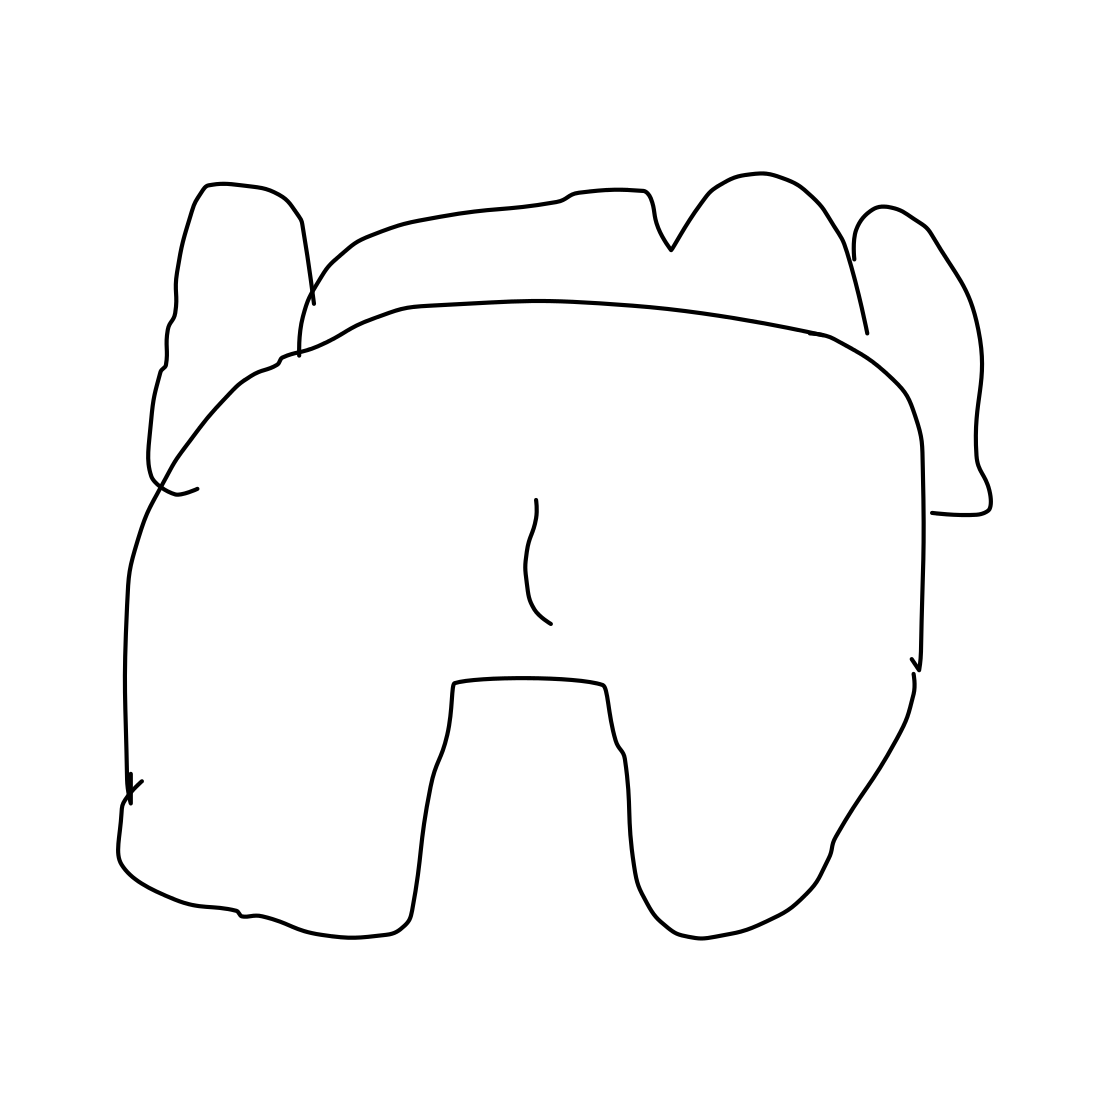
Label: elephant